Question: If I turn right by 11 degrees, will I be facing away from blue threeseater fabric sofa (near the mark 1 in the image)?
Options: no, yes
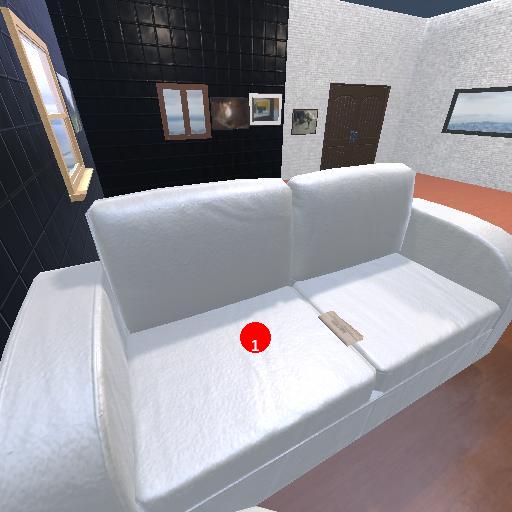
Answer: no